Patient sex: F
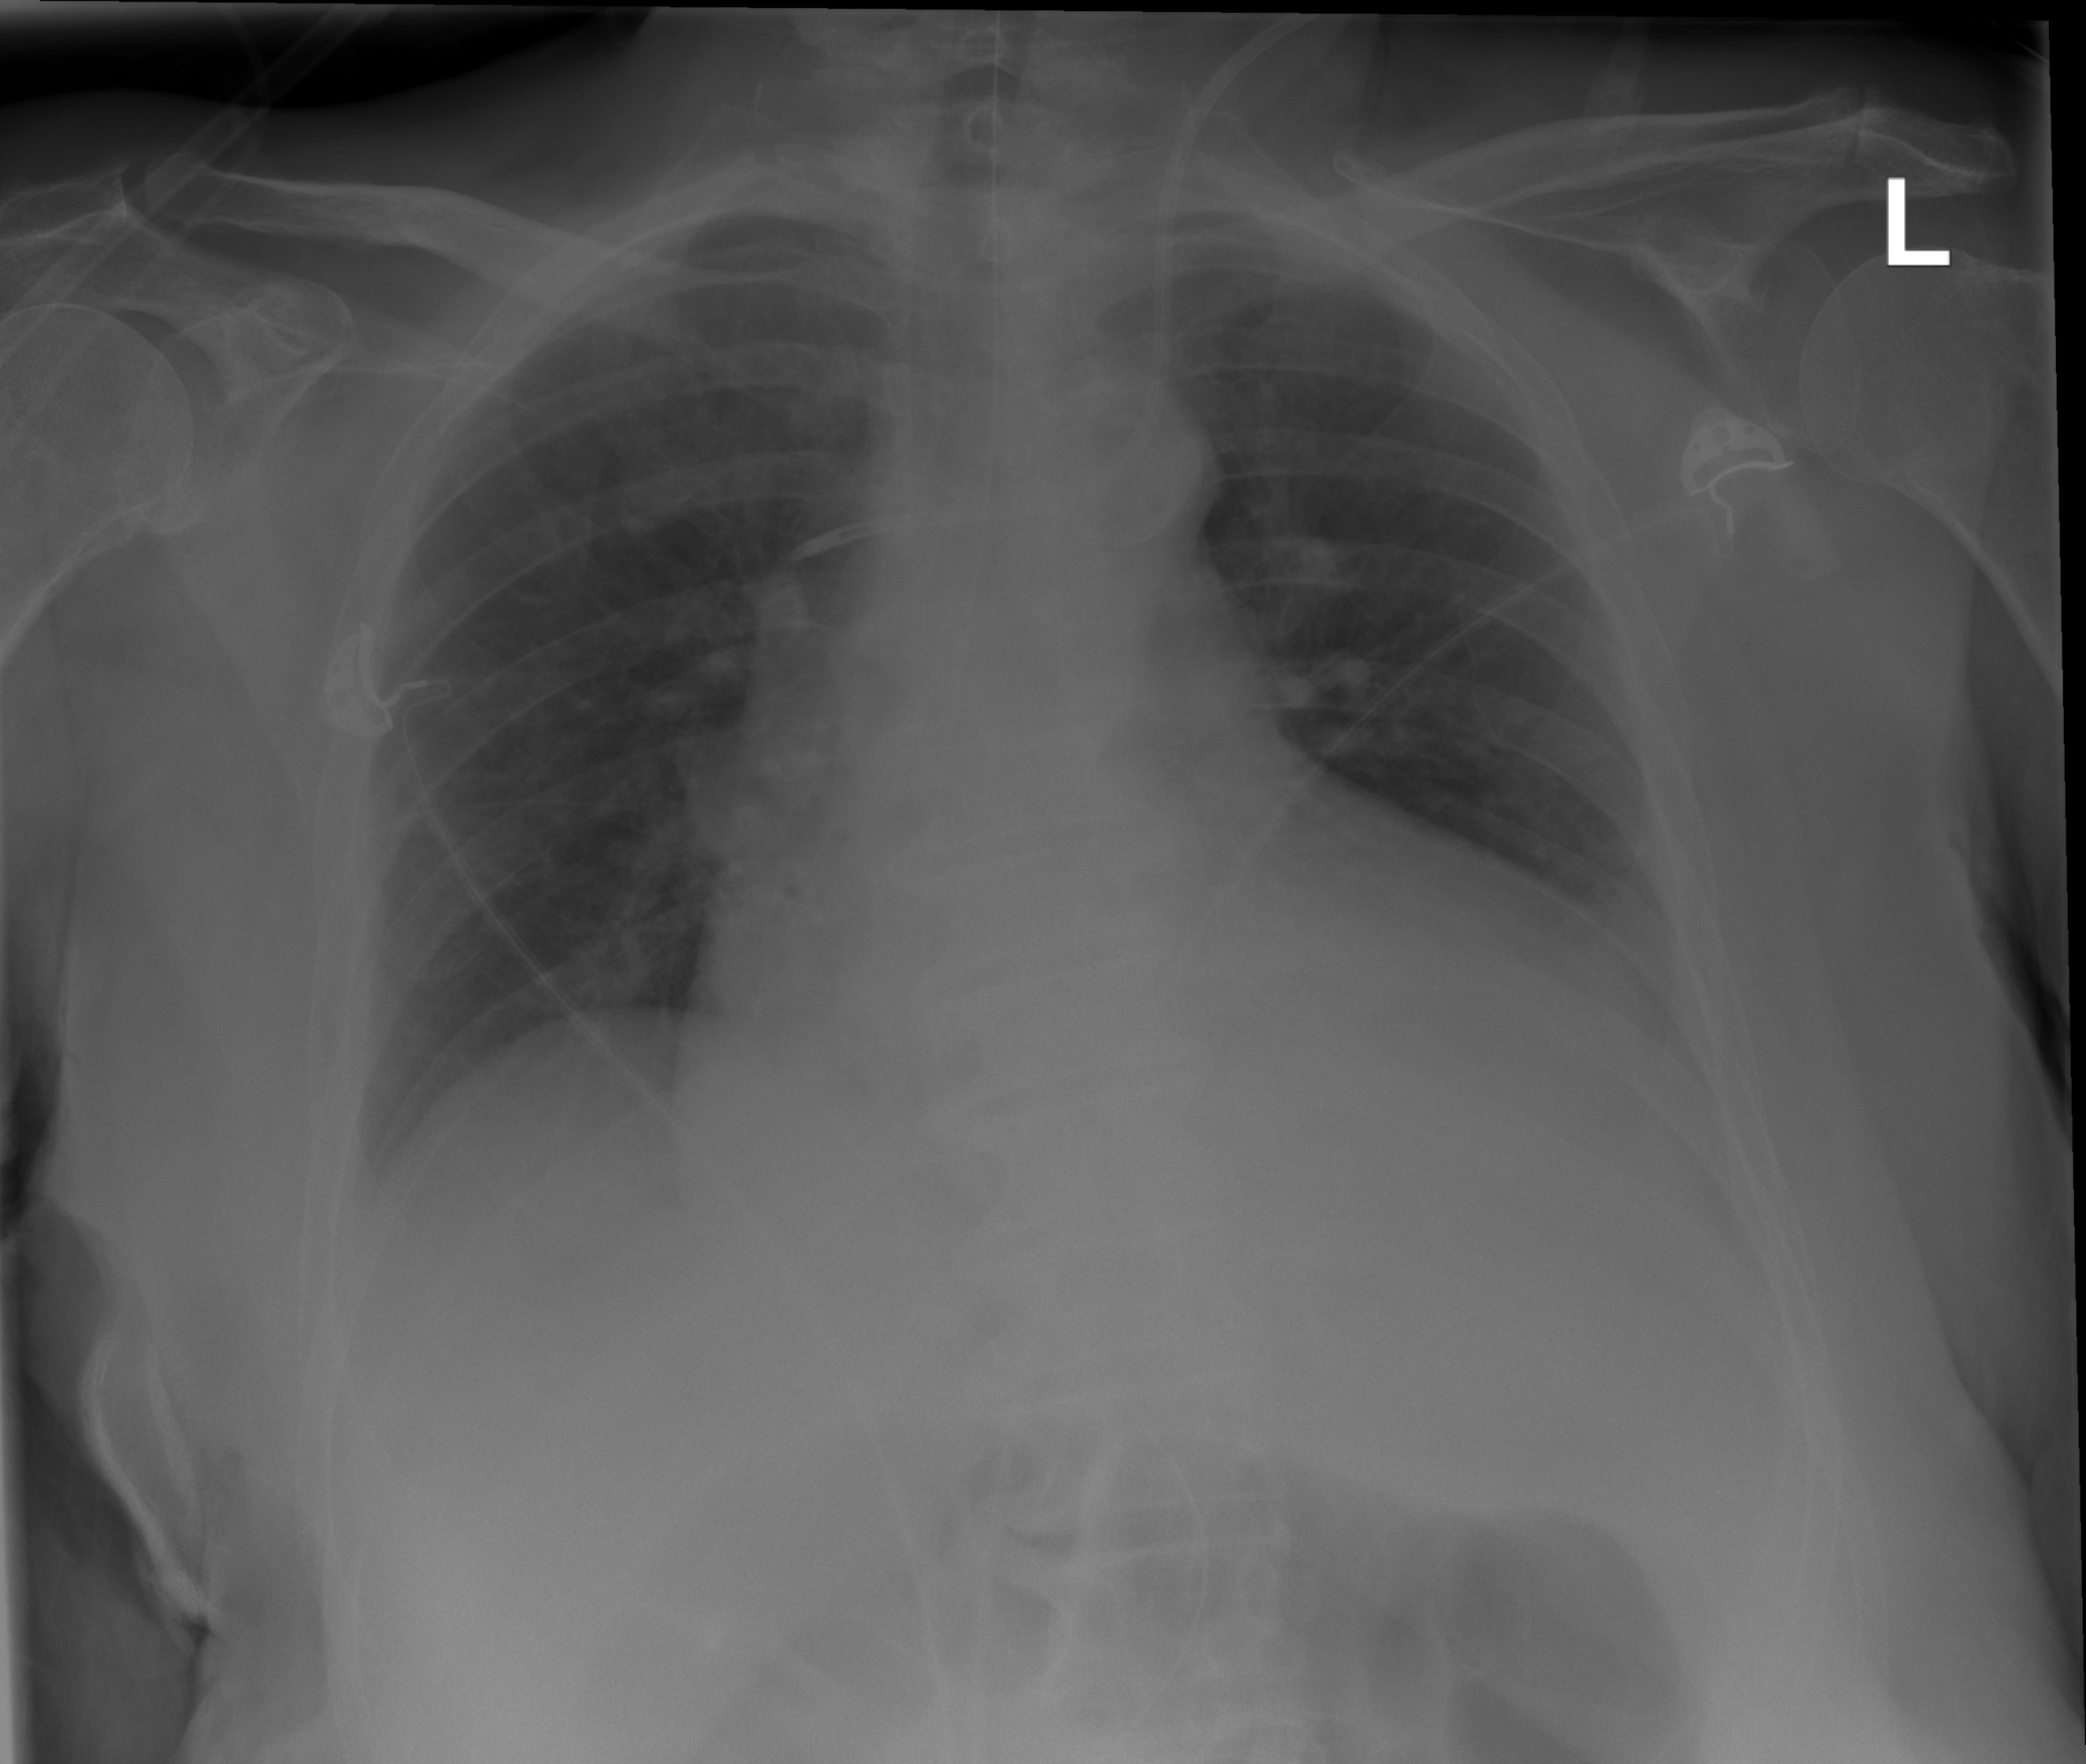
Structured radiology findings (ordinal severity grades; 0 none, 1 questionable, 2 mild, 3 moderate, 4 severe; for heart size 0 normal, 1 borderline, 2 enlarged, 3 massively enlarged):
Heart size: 2
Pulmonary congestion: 0
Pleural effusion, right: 0
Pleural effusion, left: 2
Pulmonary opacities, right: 0
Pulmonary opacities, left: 0
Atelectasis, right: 0
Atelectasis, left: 0